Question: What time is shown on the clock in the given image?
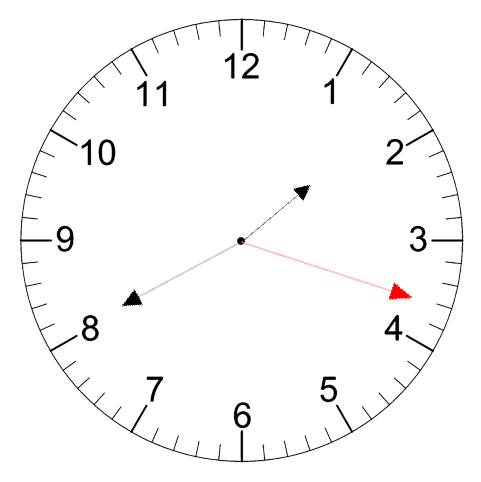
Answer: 01:40:18